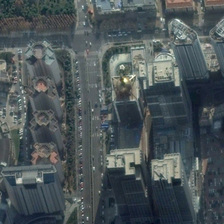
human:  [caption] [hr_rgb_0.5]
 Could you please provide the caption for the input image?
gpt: many cars driving on the road beside the region of commercial .

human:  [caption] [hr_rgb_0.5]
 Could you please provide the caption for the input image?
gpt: many cars driving on the road beside the region of commercial .

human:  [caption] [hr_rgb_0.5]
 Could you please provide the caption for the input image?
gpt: many buildings are in a commercial area .

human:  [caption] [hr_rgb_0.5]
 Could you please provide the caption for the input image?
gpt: many buildings are in a commercial area .

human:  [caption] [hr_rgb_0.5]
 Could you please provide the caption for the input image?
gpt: many buildings are in a commercial area .